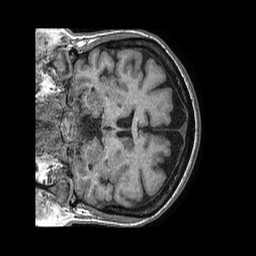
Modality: T1w
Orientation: coronal
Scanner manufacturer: philips
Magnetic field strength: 1.5 T
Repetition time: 0.007796 s
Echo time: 0.00363 s